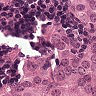
Metastatic tissue present: yes